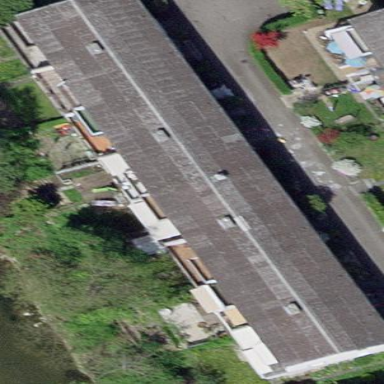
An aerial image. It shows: Terrace building.